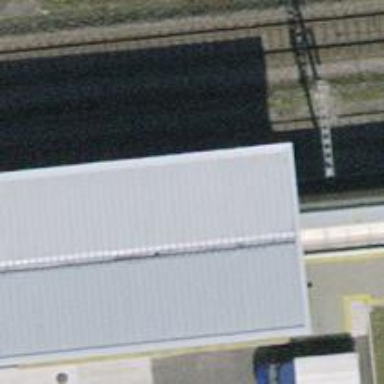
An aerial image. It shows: Railway buffer stop.